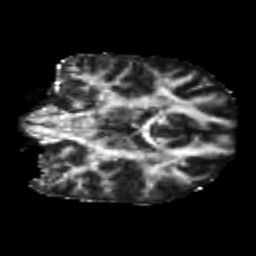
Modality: FA
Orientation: coronal
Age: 20
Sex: female
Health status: healthy
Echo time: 0.074 s